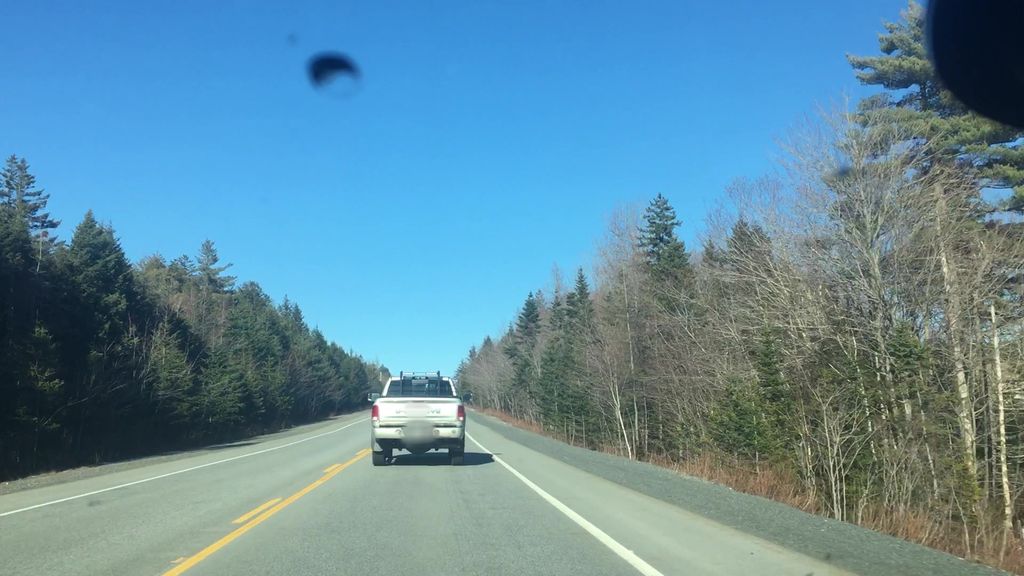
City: halifax